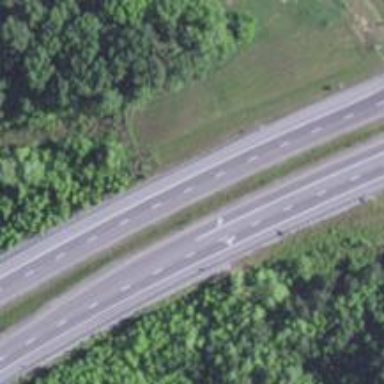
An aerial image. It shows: Asphalt trunk highway which is also expressway.